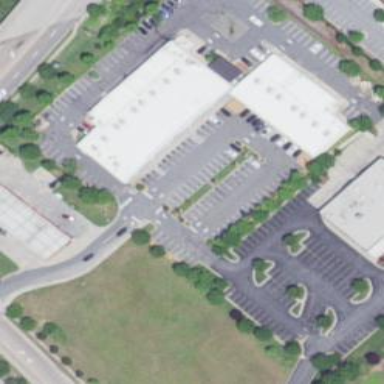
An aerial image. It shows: Retail building with flat roof.